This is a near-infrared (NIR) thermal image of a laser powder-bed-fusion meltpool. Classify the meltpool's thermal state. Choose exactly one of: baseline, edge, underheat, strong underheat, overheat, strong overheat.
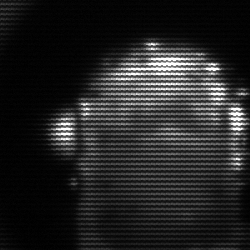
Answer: baseline